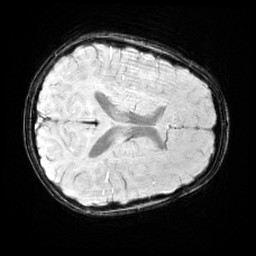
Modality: SWI
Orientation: axial
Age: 11
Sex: male
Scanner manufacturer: siemens
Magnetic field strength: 3 T
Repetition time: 0.027 s
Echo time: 0.02 s